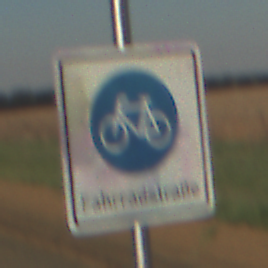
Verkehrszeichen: BeginnFahrradstrasse
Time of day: SunriseSunset
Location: Outdoor (Nature)
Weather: Clear
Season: NotSpecified
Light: Natural